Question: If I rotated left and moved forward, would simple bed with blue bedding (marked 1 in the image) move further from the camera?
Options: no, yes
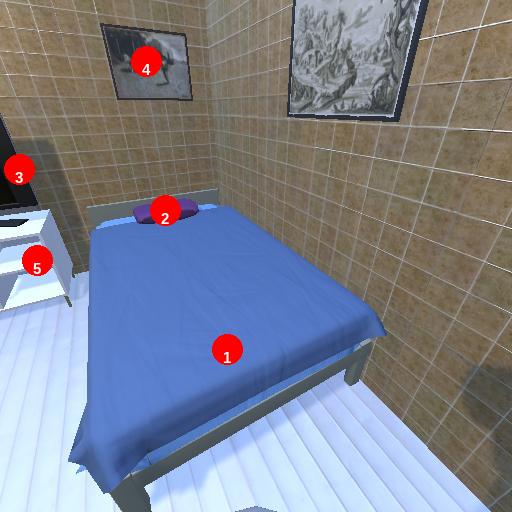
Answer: no